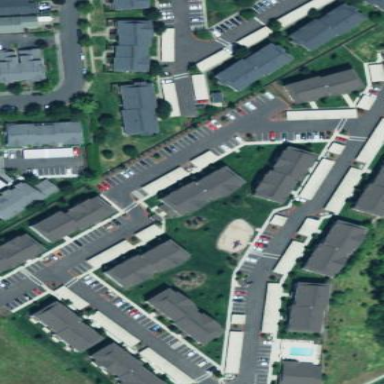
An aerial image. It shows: Residential area with apartments.